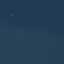
Land use / land cover class: SeaLake